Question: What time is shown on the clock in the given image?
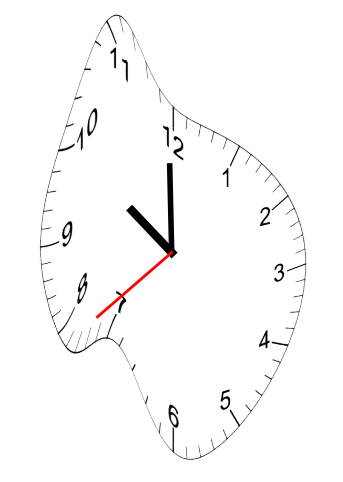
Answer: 09:59:38